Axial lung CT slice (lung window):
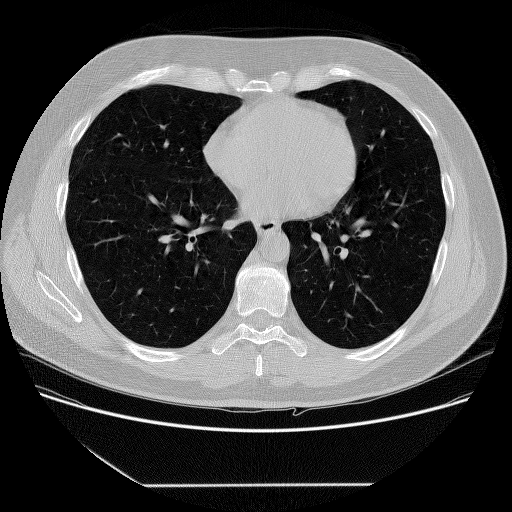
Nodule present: no